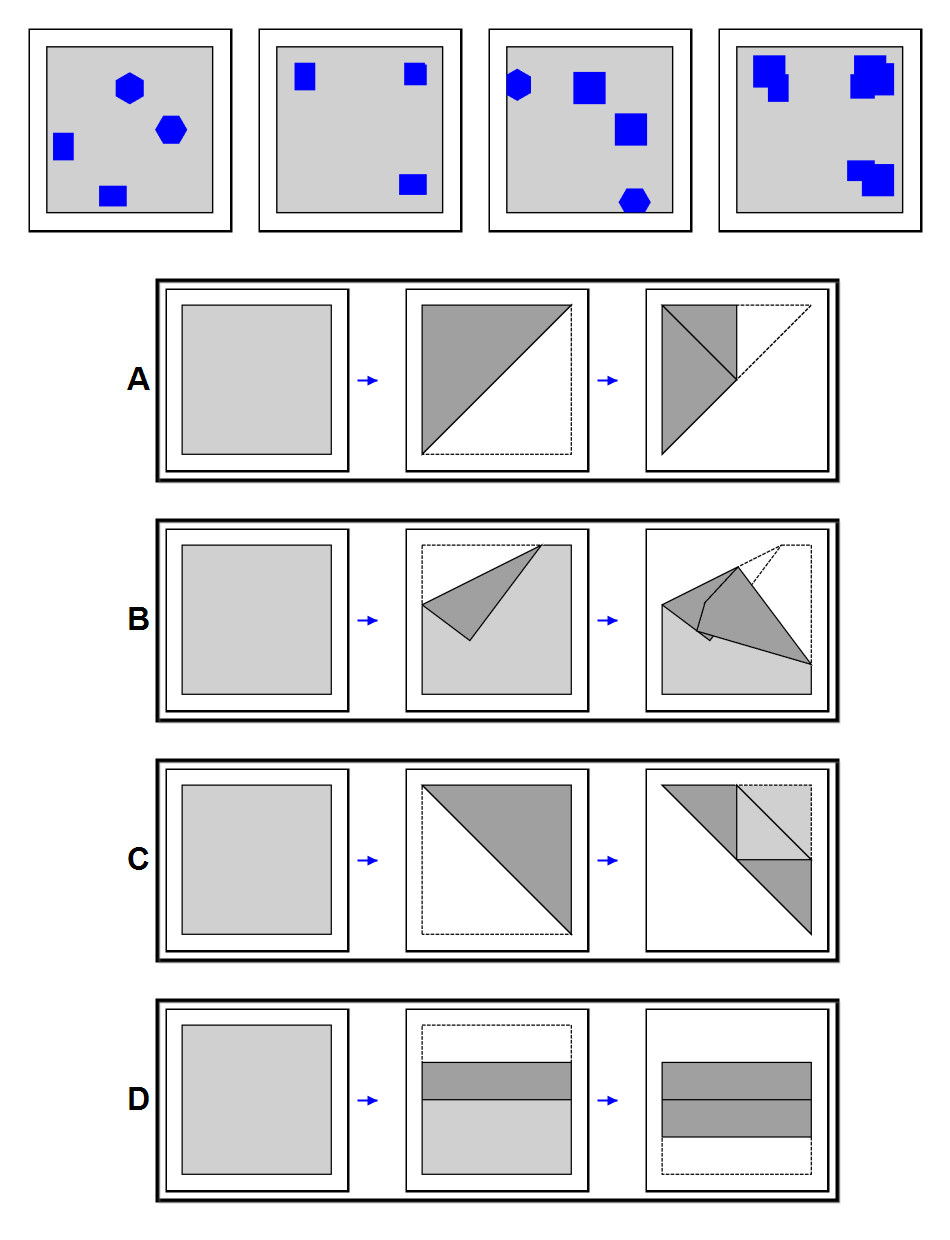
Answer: A